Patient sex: F
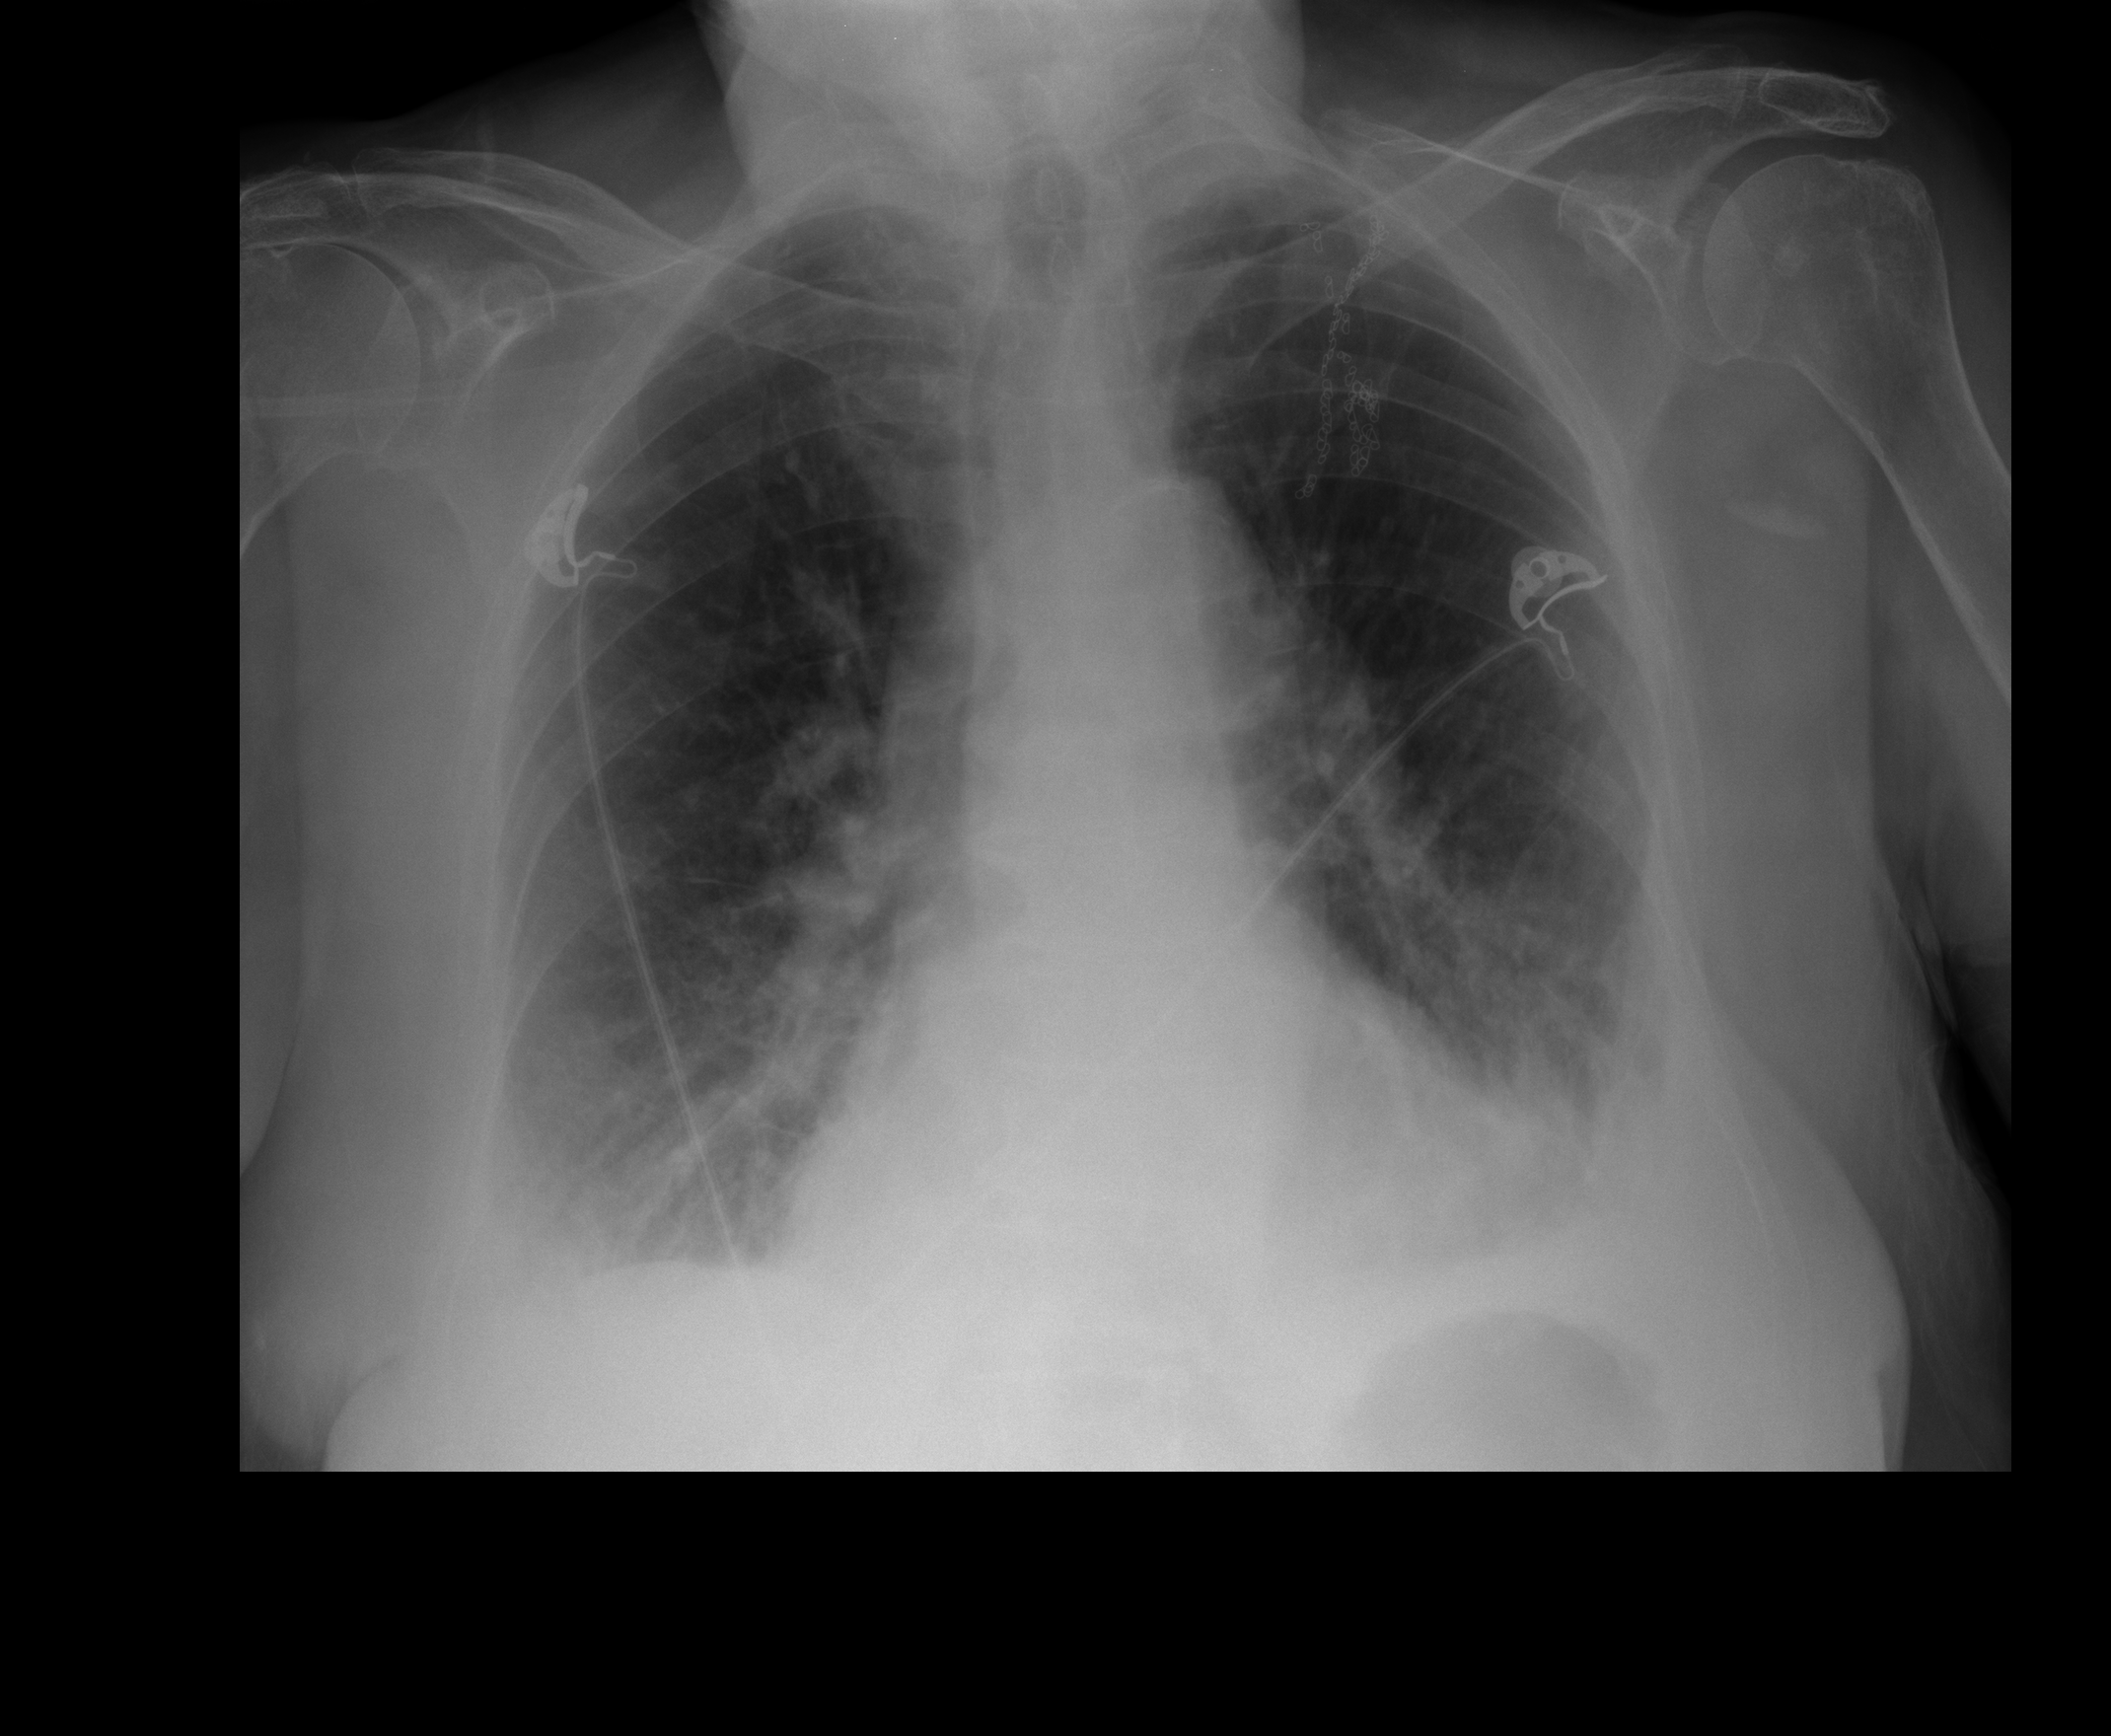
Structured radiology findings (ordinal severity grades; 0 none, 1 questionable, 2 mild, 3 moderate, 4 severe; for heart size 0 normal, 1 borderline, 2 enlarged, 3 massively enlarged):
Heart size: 2
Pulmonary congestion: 2
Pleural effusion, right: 2
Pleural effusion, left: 2
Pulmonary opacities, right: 1
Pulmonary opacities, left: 2
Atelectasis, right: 2
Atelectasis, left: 2